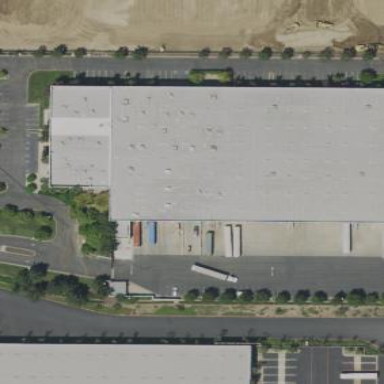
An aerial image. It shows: Warehouse building.